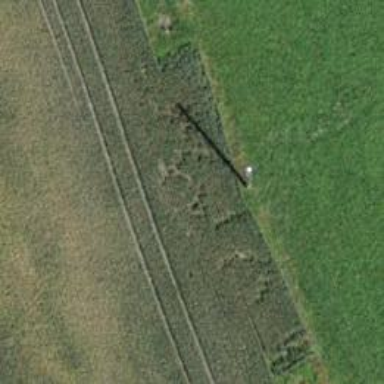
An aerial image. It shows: Minor power line.